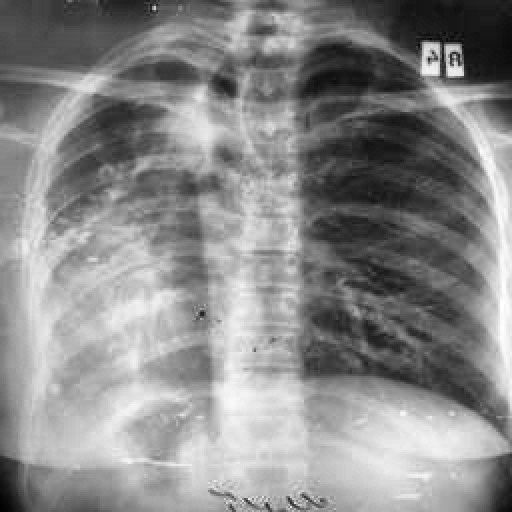
Finding: TUBERCULOSIS